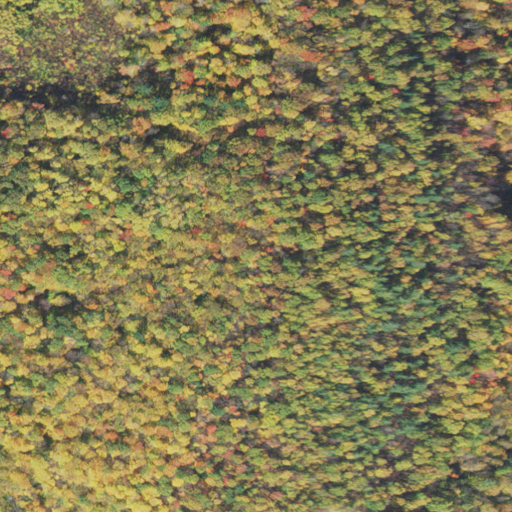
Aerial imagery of mountain in Vermont named Oak Hill containing deciduous forest and evergreen forest